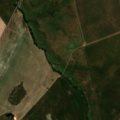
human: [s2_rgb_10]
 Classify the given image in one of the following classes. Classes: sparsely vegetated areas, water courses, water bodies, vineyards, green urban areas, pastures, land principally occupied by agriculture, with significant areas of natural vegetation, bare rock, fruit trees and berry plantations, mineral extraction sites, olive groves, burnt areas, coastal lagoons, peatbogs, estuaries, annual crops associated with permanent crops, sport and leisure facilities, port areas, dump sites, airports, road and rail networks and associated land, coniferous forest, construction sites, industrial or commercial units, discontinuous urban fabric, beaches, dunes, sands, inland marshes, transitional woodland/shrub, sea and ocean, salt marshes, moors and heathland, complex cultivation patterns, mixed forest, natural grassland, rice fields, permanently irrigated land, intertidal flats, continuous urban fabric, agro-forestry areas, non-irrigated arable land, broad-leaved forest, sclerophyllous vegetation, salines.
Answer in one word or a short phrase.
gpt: continuous urban fabric